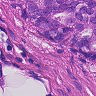
Metastatic tissue present: yes